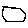
Label: hexagon